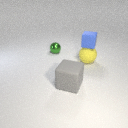
small blue rubber cube above large yellow rubber sphere